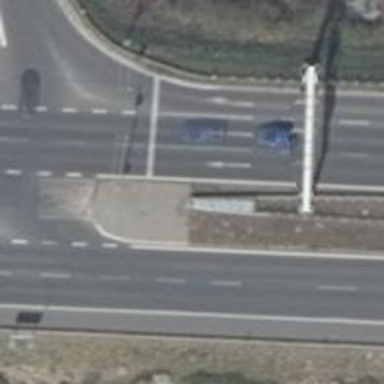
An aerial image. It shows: Road with traffic signals.